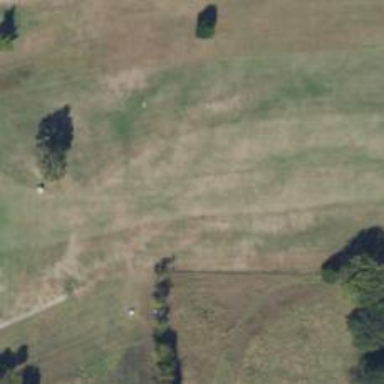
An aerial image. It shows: Golf hole.